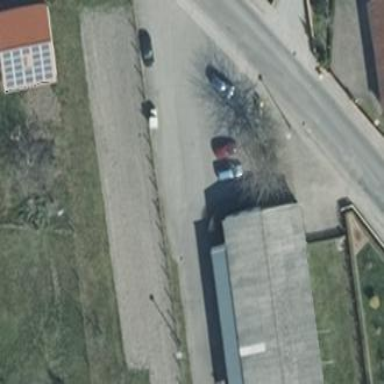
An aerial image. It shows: Parking area.